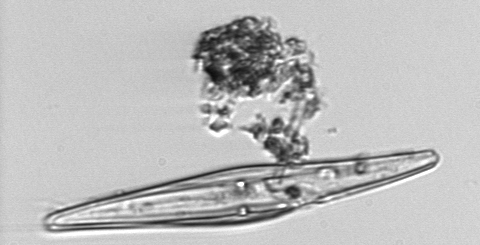
Label: Pleurosigma